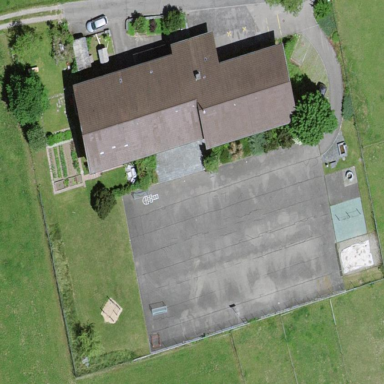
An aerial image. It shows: School.